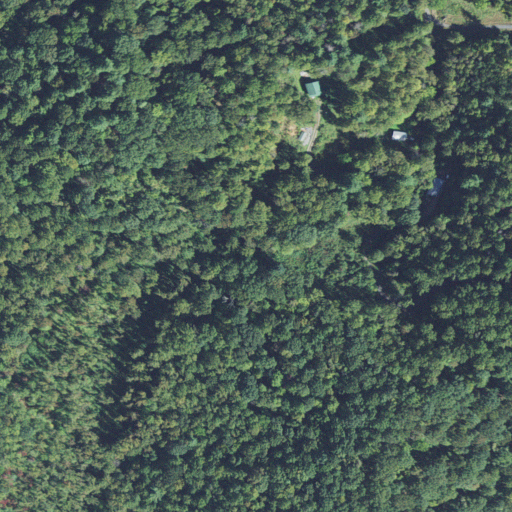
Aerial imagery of gap in North Carolina named Little Sandy Gap containing deciduous forest, mixed forest, and open development